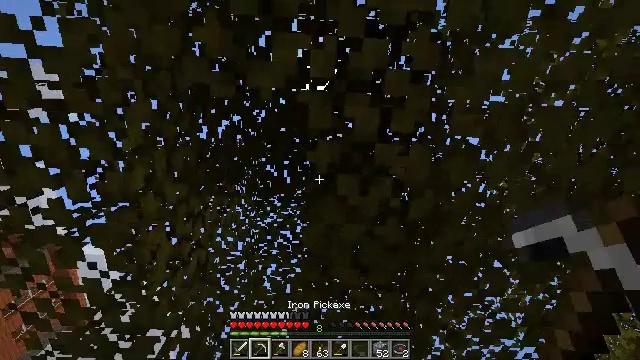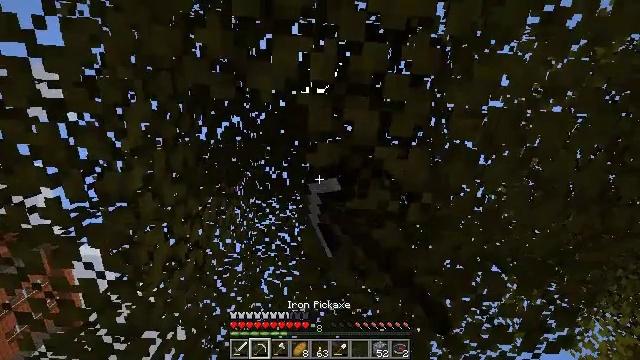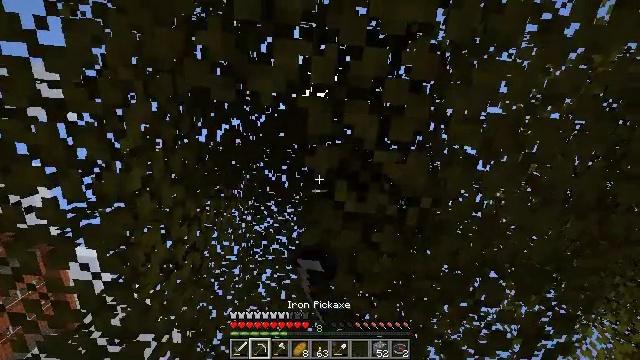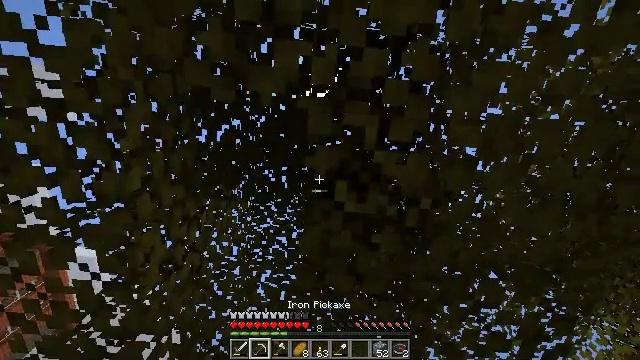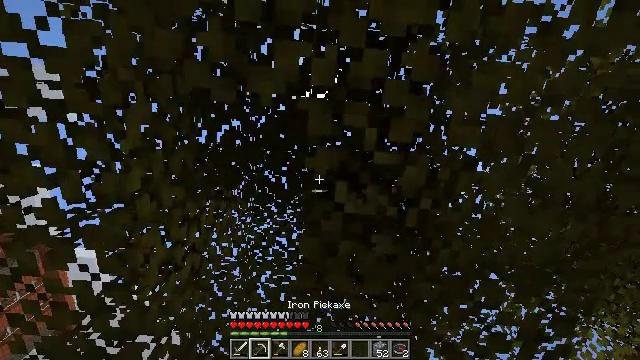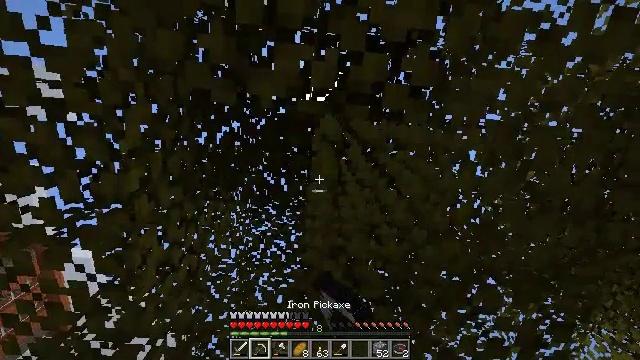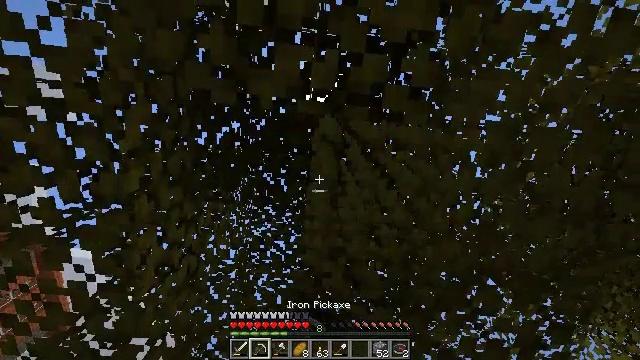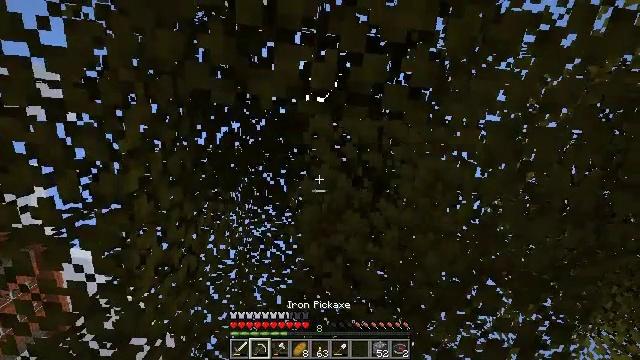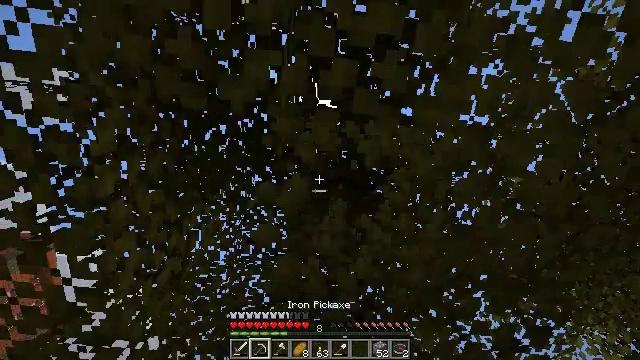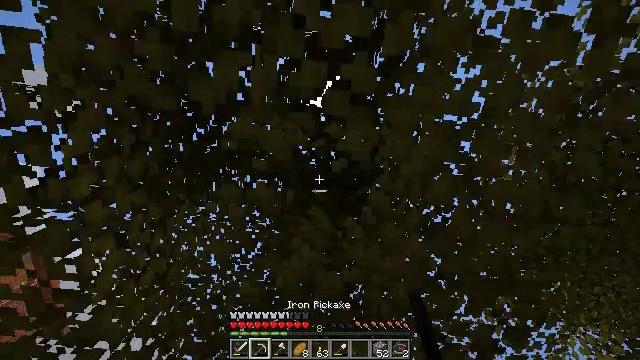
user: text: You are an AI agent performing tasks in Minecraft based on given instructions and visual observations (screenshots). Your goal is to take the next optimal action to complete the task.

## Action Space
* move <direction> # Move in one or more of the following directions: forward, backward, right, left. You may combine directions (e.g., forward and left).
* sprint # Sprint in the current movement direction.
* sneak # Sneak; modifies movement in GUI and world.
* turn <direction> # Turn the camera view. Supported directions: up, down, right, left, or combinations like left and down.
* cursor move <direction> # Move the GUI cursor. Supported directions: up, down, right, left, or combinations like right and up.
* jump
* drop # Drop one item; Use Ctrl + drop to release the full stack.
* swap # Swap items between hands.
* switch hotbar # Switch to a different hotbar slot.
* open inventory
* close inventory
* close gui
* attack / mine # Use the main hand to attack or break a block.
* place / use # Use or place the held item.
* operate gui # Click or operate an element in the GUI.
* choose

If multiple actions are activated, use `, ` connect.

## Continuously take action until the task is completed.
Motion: motion action
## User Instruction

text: Trim the tree by mining the acacia leaves.
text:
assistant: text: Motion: attack / mine
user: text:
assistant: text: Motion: attack / mine
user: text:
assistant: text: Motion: attack / mine
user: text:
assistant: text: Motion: attack / mine
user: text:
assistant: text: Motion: attack / mine
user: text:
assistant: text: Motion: attack / mine
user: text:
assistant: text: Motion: move right
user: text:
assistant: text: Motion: move right
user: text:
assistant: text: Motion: move right
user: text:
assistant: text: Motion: no_op